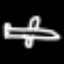
Label: airplane